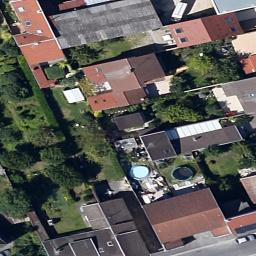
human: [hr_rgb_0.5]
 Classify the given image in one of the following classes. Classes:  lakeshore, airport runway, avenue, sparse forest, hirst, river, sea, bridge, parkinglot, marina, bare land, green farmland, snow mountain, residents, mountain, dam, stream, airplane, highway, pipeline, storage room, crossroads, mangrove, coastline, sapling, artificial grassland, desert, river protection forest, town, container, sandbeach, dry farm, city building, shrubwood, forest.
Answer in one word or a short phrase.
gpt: residents